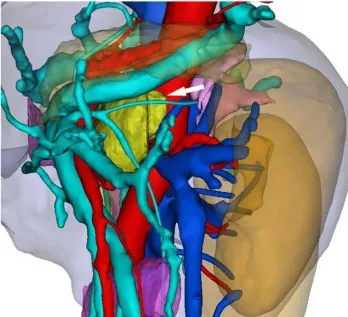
(D) 3D reconstruction of the retroperitoneal mass shows the yellow mass indicated by the white arrow is the retroperitoneal mass, the red is the artery, the blue is the vein, and the sky blue is the portal vein. The retroperitoneal mass is closely adjacent to the inferior vena cava, aorta, portal vein, right renal artery and left renal artery.
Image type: radiology (ct)